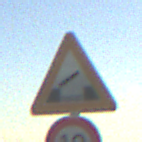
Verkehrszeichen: BeweglicheBruecke
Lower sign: Geschwindigkeit10
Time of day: SunriseSunset
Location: Outdoor (Nature)
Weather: PartlyCloudy
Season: NotSpecified
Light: Natural